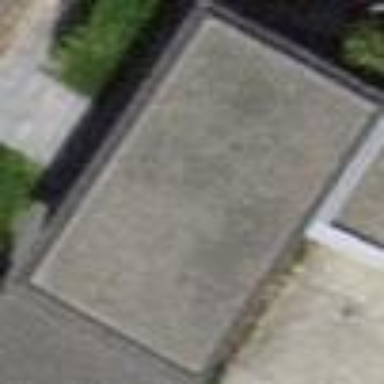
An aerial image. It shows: Garage building.